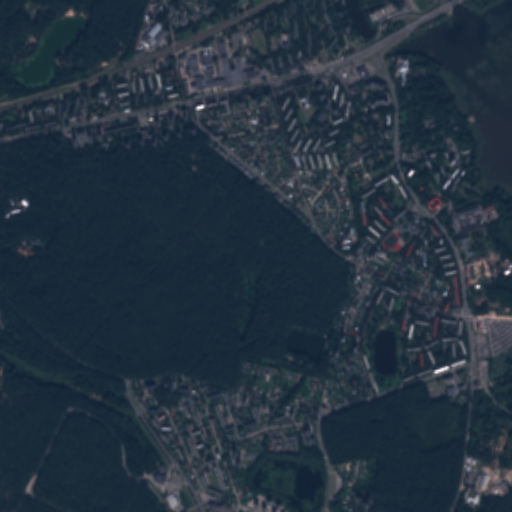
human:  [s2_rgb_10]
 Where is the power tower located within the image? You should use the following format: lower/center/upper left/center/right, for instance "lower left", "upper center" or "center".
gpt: The power tower is located in the lower left of the image.
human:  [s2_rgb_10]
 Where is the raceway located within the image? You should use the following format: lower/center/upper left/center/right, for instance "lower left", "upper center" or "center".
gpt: The raceway is located in the lower left of the image.
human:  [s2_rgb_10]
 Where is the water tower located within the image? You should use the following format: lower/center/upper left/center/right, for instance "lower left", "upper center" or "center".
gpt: The water tower is located in the upper left of the image.
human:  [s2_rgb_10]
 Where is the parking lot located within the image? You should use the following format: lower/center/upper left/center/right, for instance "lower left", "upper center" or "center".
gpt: There is no parking lot in the image.